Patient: sex M, age 76
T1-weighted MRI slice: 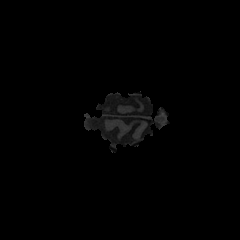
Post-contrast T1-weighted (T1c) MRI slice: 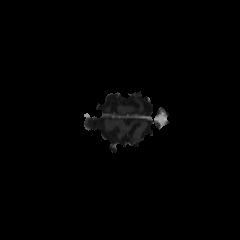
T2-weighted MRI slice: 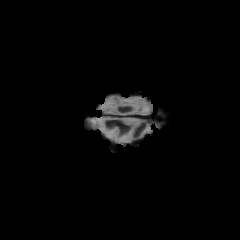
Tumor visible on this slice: no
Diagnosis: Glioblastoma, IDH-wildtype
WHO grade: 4